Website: bh-photo
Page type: address-validator
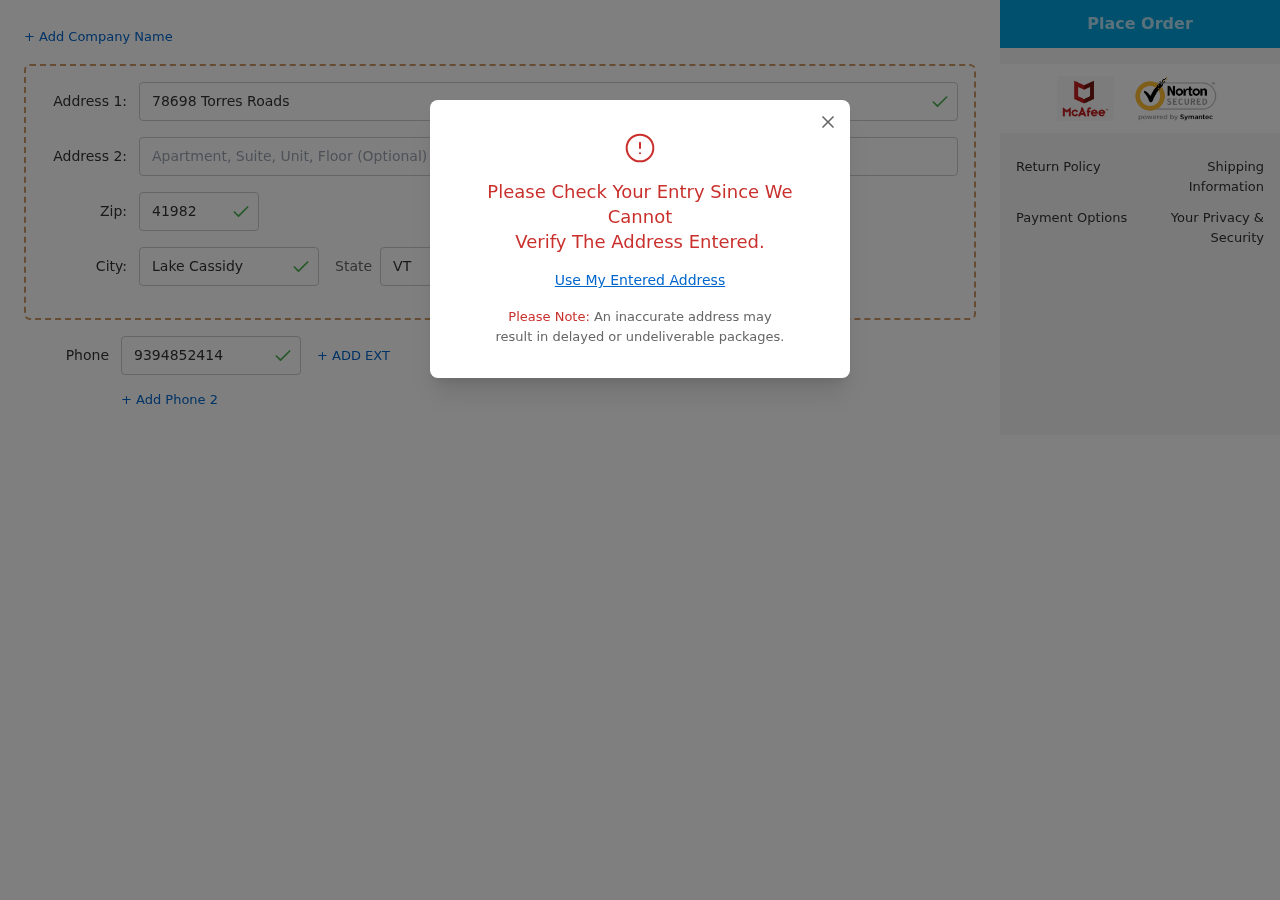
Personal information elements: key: PII_CITY
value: Lake Cassidy
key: PII_PHONE
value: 9394852414
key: PII_POSTCODE
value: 41982
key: PII_STATE_ABBR
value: VT
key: PII_STREET
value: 78698 Torres Roads